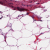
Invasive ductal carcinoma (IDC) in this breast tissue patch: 0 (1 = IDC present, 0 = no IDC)